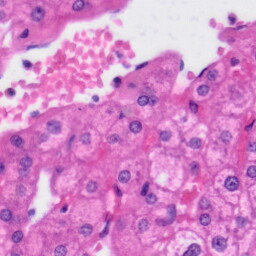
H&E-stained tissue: Liver